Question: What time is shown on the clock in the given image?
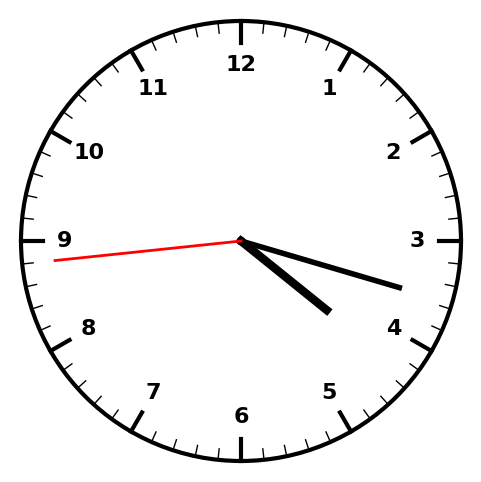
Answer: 04:17:44